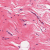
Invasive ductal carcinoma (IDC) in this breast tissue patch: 0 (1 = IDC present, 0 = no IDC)